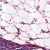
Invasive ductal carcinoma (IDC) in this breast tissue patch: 1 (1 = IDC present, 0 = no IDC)